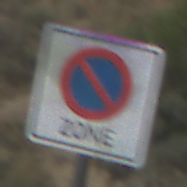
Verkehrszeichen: BeginnEingeschraenktesHalteverbotZone
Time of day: Midday
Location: Outdoor (Nature)
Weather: PartlyCloudy
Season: NotSpecified
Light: Natural